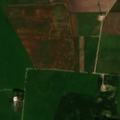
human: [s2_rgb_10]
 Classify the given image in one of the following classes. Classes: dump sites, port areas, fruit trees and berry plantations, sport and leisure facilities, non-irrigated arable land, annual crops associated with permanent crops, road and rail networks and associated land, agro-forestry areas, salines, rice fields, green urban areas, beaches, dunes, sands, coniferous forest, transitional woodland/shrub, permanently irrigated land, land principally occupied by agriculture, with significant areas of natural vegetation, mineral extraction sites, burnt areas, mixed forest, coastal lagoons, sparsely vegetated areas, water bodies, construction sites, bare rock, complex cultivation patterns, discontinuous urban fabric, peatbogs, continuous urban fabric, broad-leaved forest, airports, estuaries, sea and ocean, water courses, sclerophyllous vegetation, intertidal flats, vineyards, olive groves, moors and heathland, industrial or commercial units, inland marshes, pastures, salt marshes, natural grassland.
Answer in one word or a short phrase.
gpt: non-irrigated arable land, pastures, land principally occupied by agriculture, with significant areas of natural vegetation